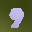
Label: 9